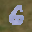
Label: 6